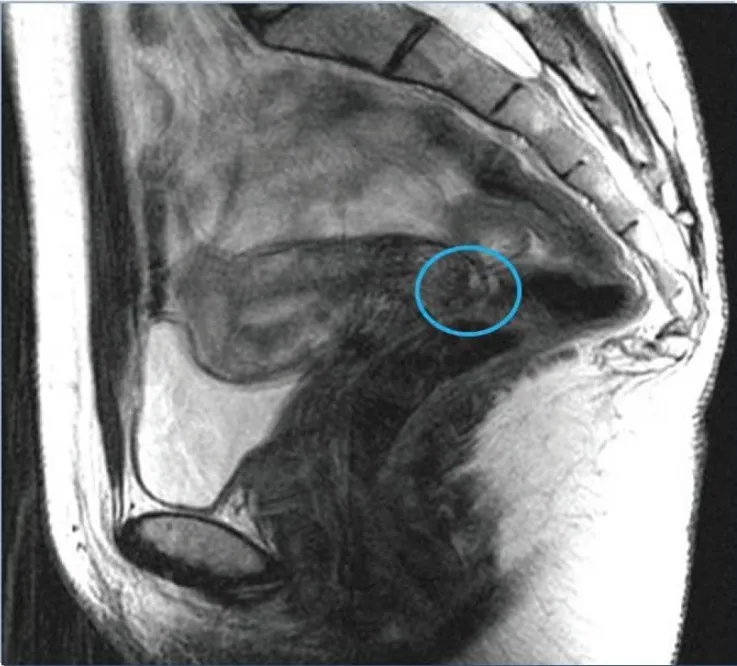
MRI: 25-mm cervical lesion with no infiltration into the parametria.
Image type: radiology (mri)